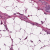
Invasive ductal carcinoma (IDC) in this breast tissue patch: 0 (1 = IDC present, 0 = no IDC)